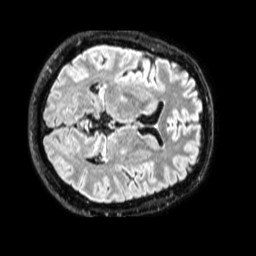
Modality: FLAIR
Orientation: axial
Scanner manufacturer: philips
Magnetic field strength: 1.5 T
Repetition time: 4.8 s
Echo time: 0.3364 s